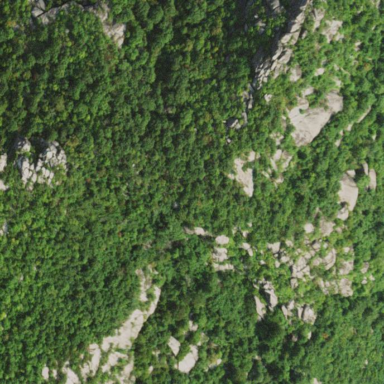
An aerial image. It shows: Landscape dominated by bare rock.